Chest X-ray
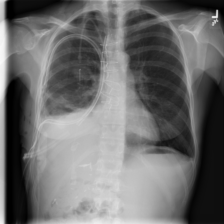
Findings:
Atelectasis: positive
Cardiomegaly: negative
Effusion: negative
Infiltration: negative
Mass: negative
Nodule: negative
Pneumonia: negative
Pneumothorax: positive
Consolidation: negative
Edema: negative
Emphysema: positive
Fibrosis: negative
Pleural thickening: negative
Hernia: negative